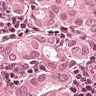
Metastatic tissue present: yes